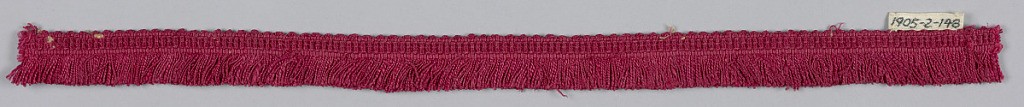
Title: Fringe
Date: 16th century
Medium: silk Technique: woven
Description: Red fringe with a woven heading and red skirt threads.